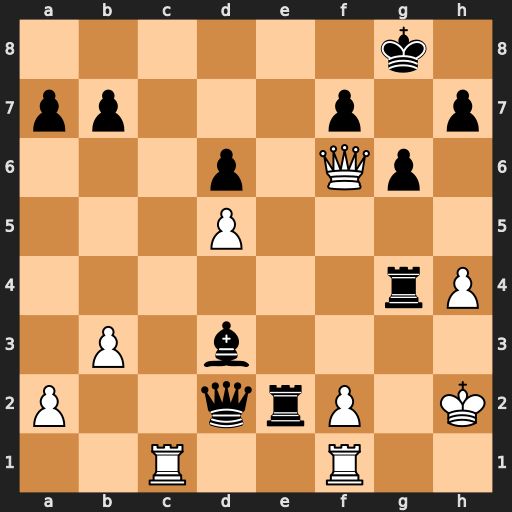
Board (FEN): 6k1/pp3p1p/3p1Qp1/3P4/6rP/1P1b4/P2qrP1K/2R2R2
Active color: w
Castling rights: -
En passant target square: -
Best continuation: Rc8+ Re8 Rxe8#